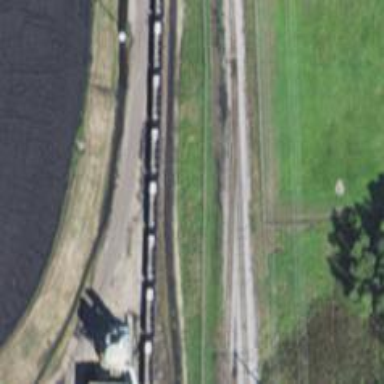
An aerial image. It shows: Railway spur service.